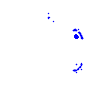
Particle: pion